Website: crate-barrel
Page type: receipt
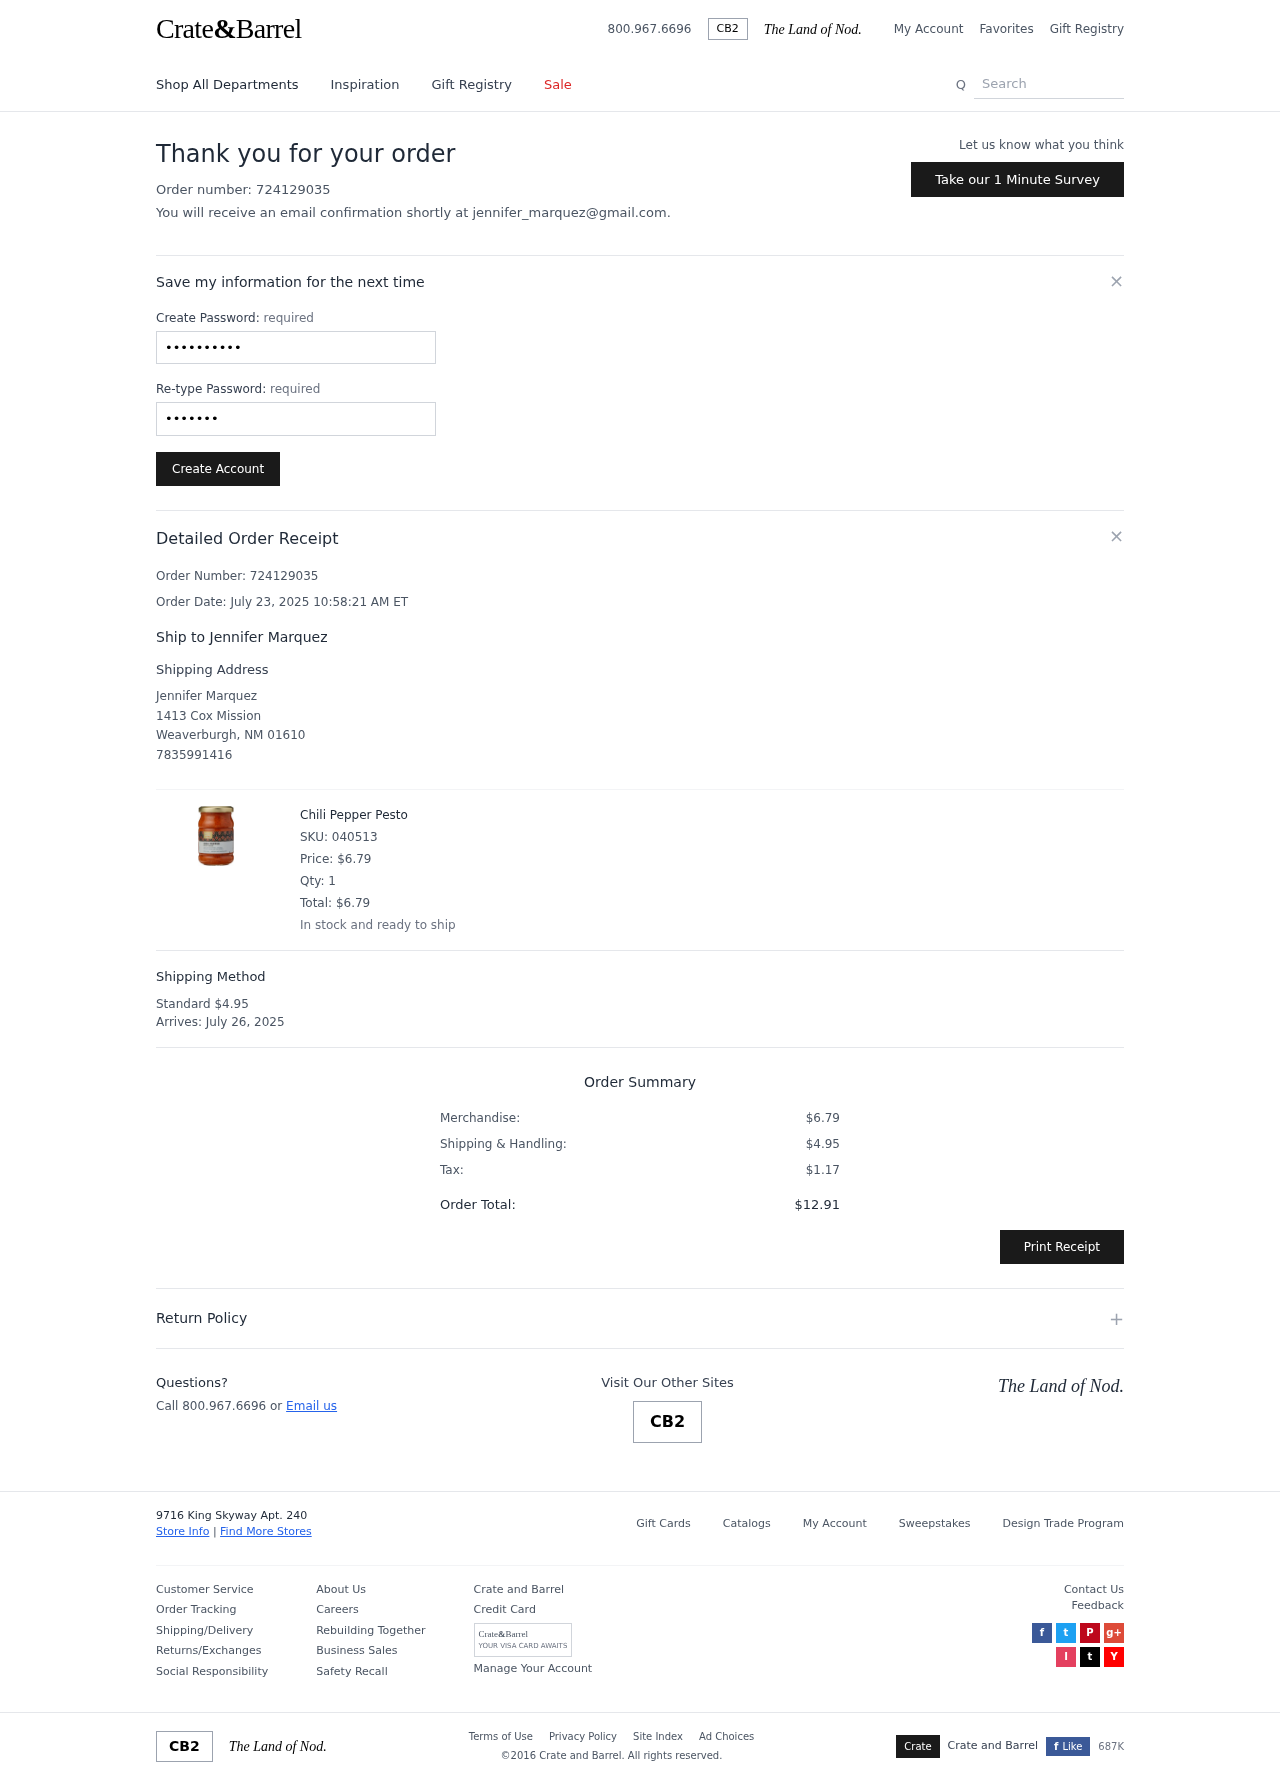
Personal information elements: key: PII_CITY
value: Weaverburgh
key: PII_EMAIL
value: jennifer_marquez@gmail.com
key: PII_FULLNAME
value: Jennifer Marquez
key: PII_FULLNAME
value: Ship to Jennifer Marquez
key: PII_PHONE
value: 7835991416
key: PII_POSTCODE
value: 01610
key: PII_STATE_ABBR
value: NM
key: PII_STREET
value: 1413 Cox Mission
Product elements: key: PRODUCT1_NAME
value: Chili Pepper Pesto
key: PRODUCT1_PRICE
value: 6.79
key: PRODUCT1_QUANTITY
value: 1
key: PRODUCT1_SKU
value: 040513
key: PRODUCT1_TOTAL
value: $6.79
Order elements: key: ORDER_ID
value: Order Number: 724129035
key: ORDER_ID
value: Order number: 724129035
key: ORDER_DATE
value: Order Date: July 23, 2025 10:58:21 AM ET
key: ORDER_SHIPPING_COST
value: $4.95
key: ORDER_DELIVERY_DATE
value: July 26, 2025
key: ORDER_SUBTOTAL
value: $6.79
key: ORDER_TAX
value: $1.17
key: ORDER_TOTAL
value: $12.91
Search elements: key: HEADER_SEARCH
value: Search